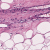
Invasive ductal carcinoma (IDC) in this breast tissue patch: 0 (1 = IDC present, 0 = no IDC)